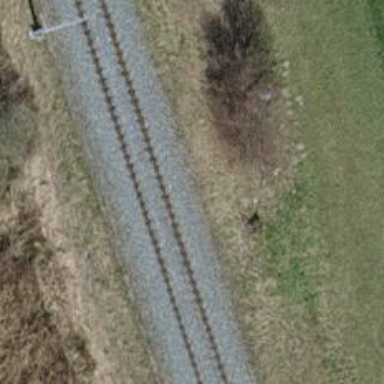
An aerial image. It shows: Contact line indicates electrification.